Interaction volume radius: 5 \u00c5
Interaction volume height: 20 \u00c5
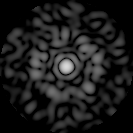
Disorder parameter: 0.8464